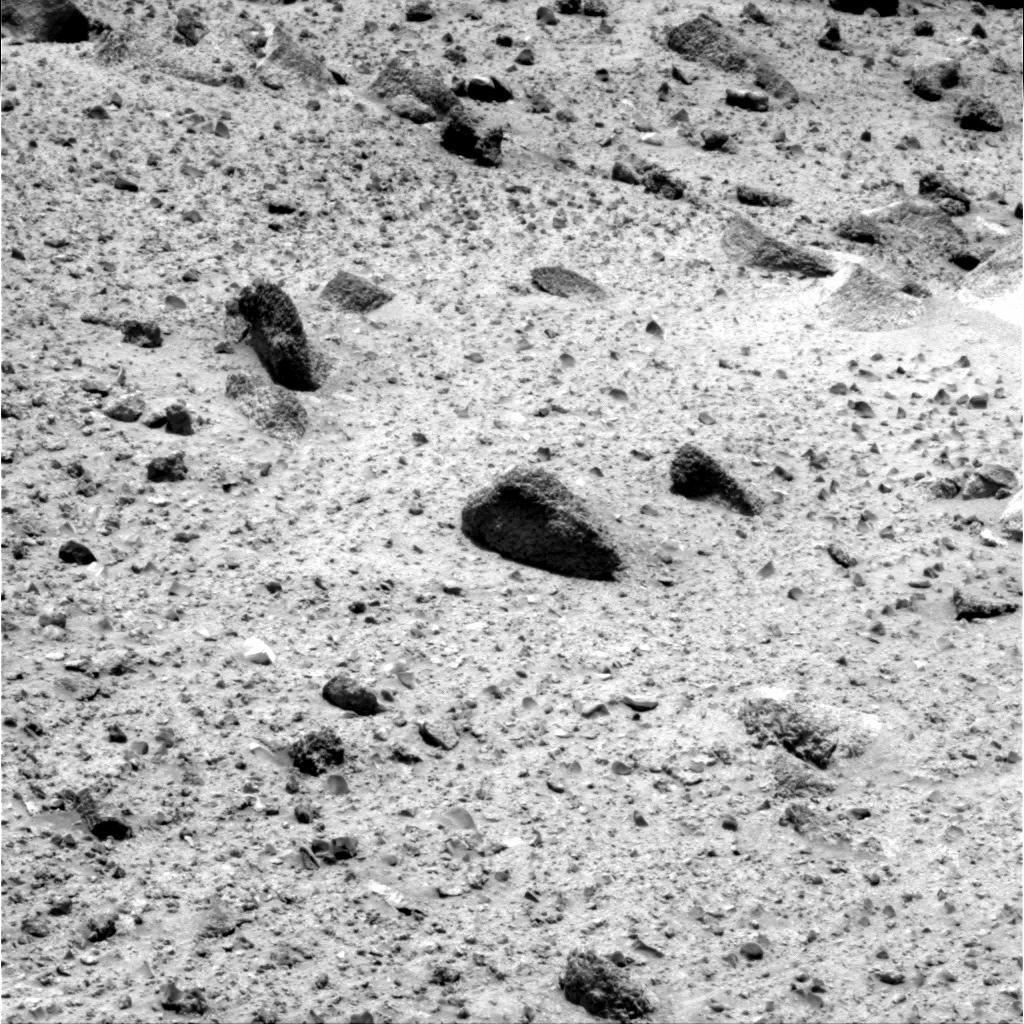
Terrain classes present: Bedrock, Gravel / Sand / Soil, Rock, Shadow